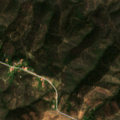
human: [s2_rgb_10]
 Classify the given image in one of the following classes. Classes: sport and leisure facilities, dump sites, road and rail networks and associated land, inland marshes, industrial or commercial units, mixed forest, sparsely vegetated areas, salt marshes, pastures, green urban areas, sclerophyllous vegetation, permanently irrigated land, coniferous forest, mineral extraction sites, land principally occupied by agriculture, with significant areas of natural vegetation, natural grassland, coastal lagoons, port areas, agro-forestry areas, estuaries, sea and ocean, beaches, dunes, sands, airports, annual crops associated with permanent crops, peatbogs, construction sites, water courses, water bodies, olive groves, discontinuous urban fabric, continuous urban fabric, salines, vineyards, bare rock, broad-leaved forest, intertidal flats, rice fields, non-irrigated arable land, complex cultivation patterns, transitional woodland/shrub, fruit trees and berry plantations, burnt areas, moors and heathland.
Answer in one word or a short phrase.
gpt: land principally occupied by agriculture, with significant areas of natural vegetation, broad-leaved forest, sclerophyllous vegetation, transitional woodland/shrub